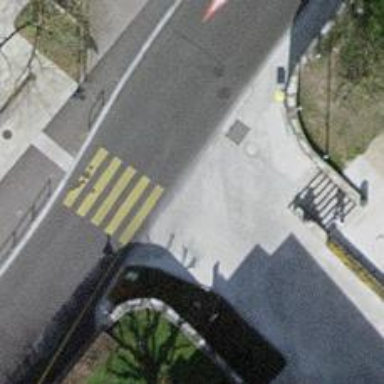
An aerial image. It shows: Asphalt sidewalk along the footway.